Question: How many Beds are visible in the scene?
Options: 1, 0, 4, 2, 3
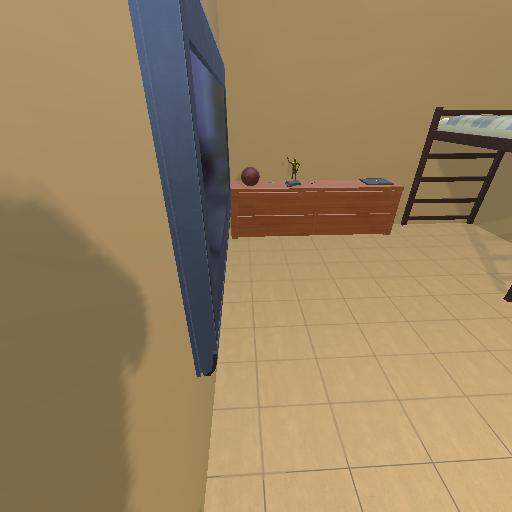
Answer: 1